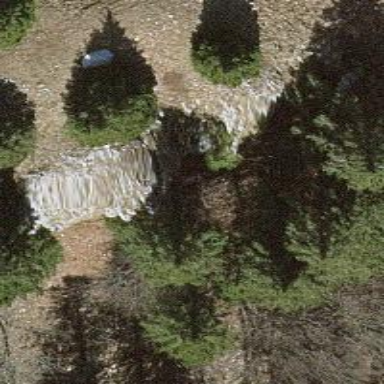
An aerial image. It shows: Landscape of bare rock.